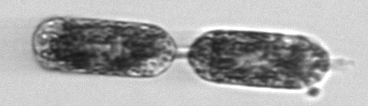
Label: Hemiaulus